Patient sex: F
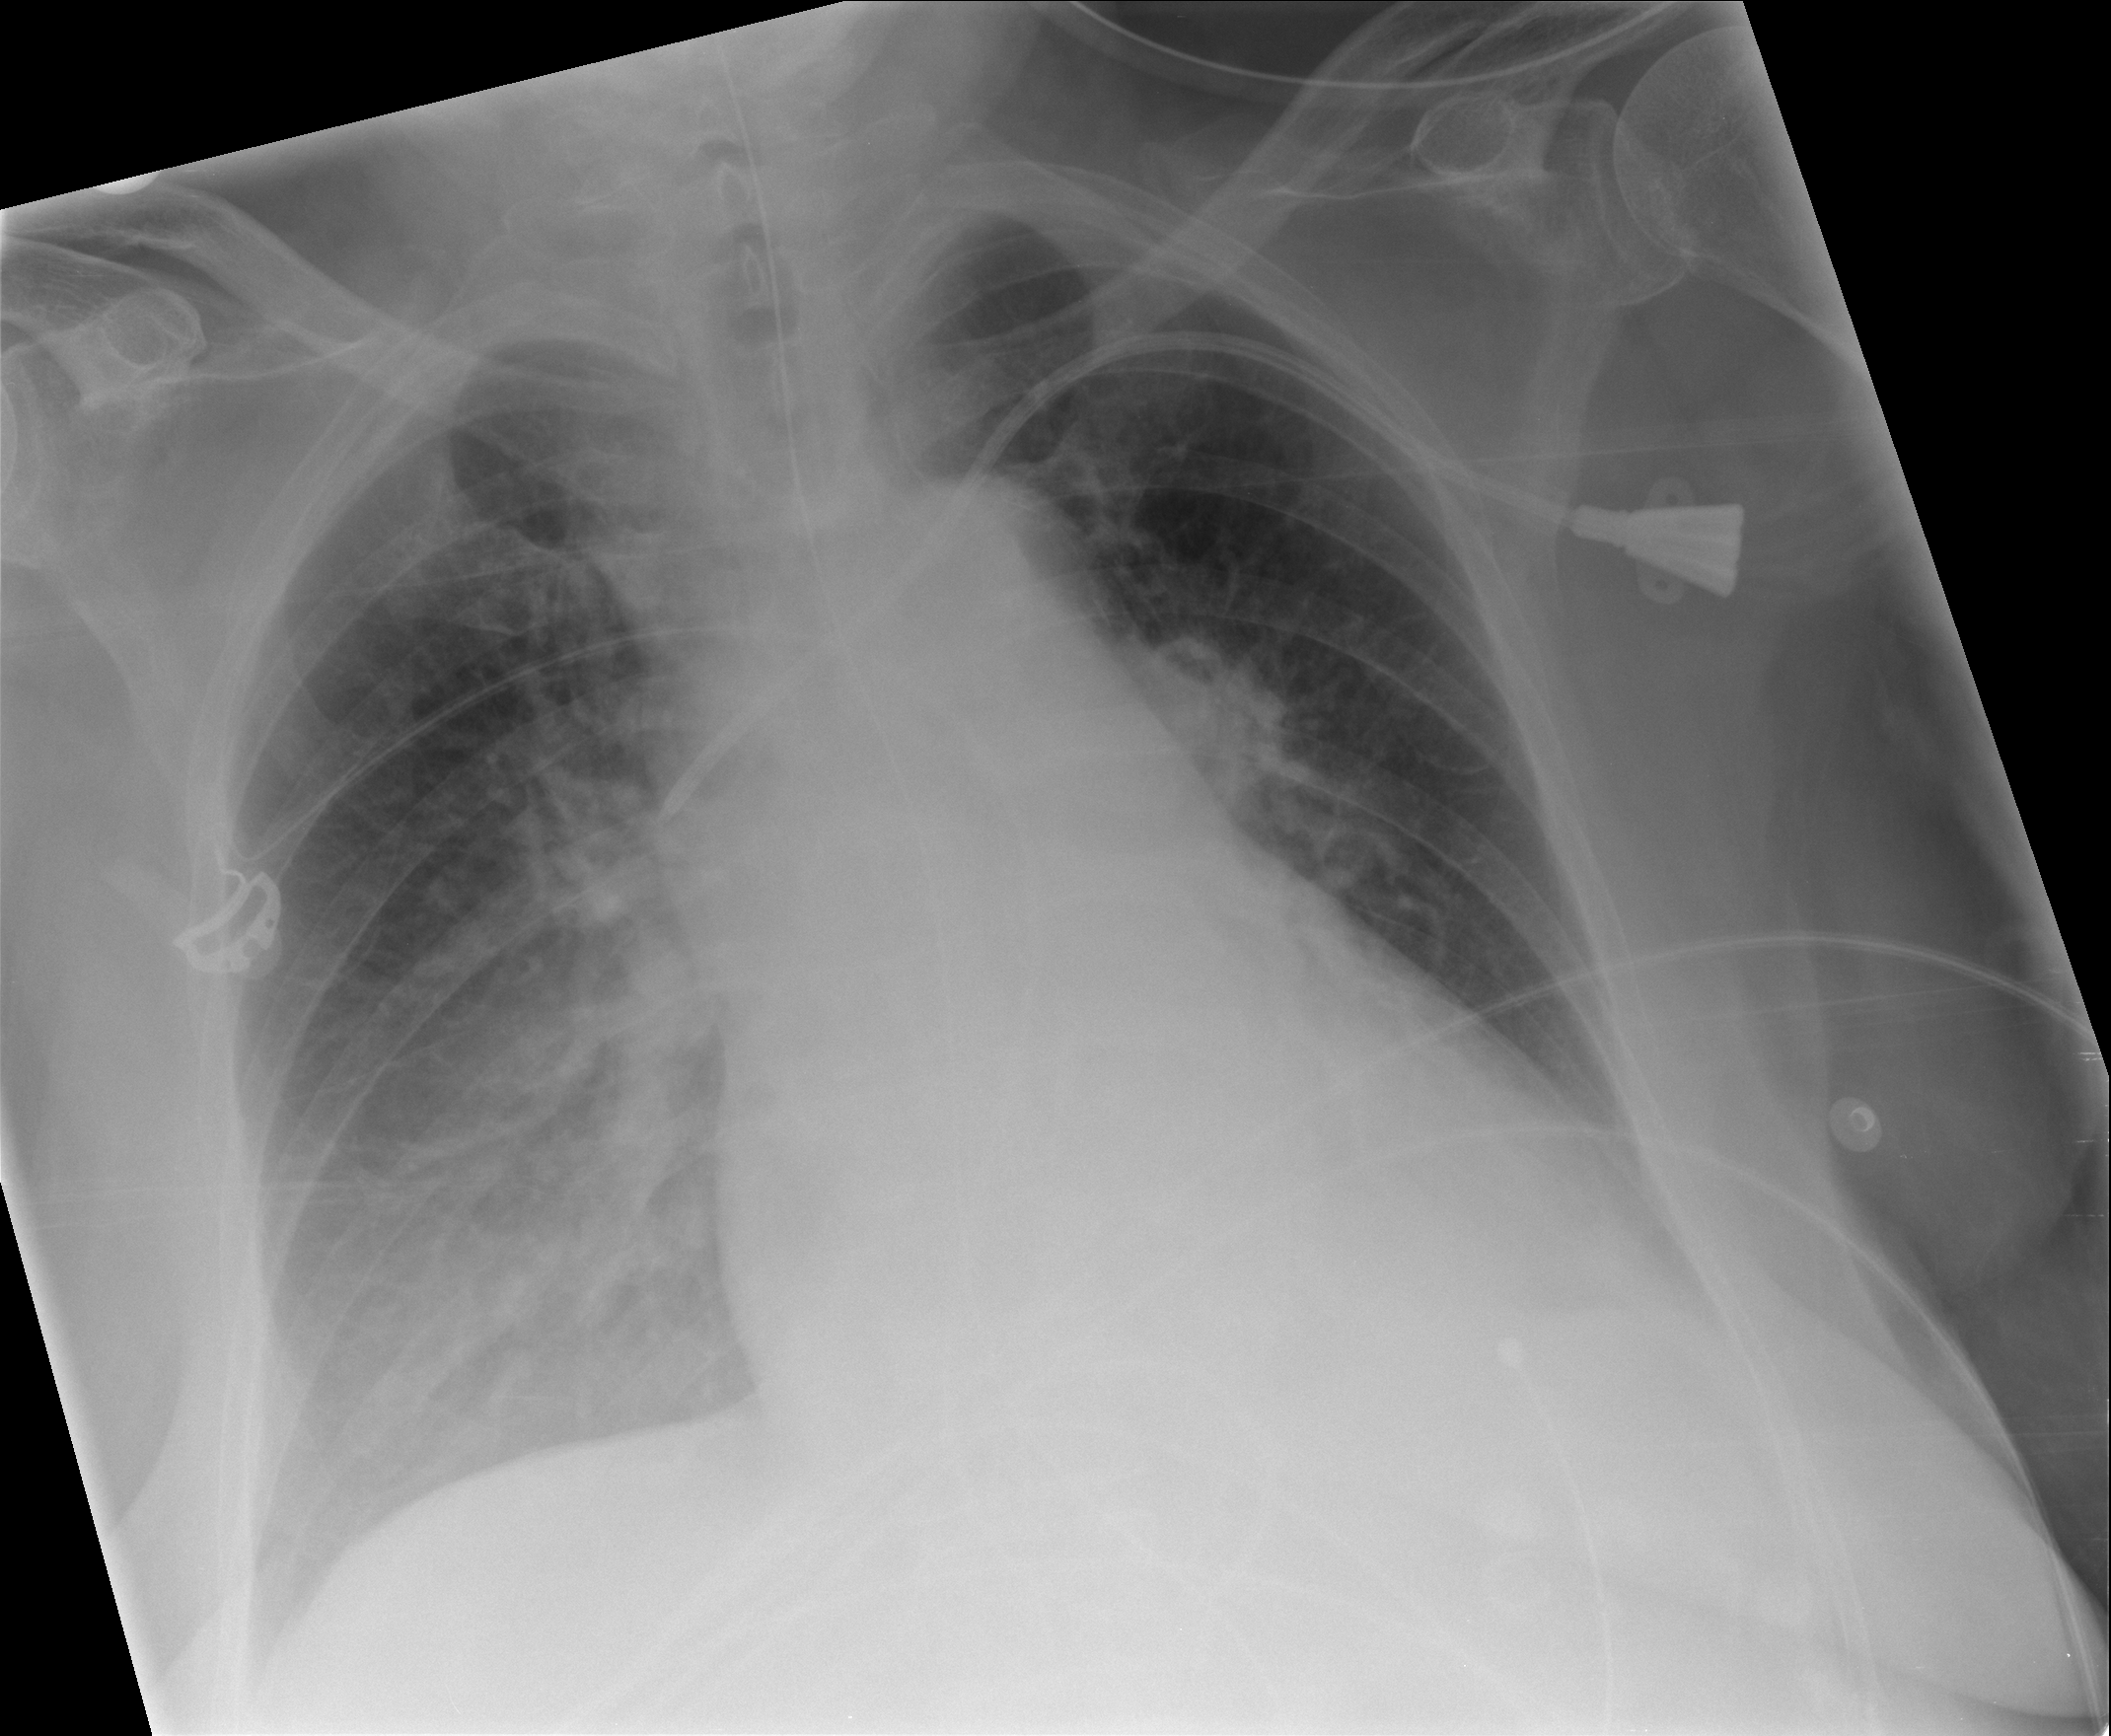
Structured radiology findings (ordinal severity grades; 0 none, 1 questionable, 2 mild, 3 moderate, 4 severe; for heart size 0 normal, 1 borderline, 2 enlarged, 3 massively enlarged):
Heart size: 2
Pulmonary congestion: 2
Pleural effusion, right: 0
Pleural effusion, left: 1
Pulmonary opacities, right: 3
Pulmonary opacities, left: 0
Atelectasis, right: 2
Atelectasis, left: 2